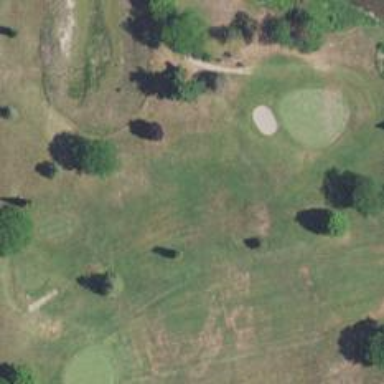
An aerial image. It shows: Golf hole.